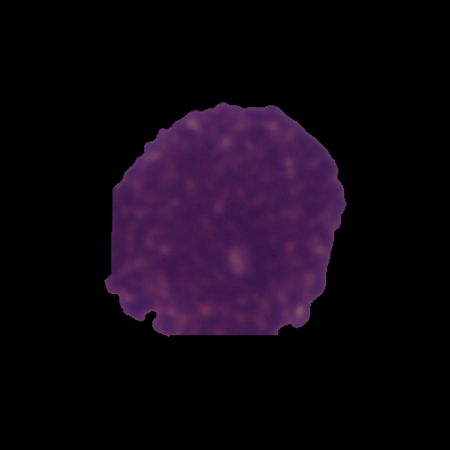
Label: cancer